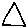
Label: triangle